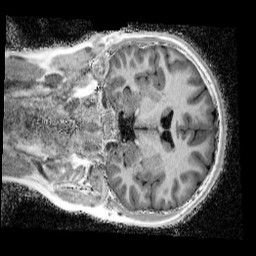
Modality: UNIT1_denoised
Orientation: coronal
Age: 12
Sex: female
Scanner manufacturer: siemens
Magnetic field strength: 3 T
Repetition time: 4 s
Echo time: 0.00299 s